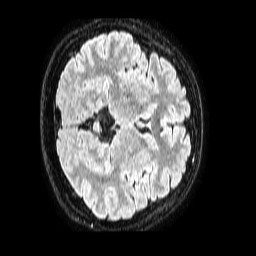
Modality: FLAIR
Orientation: axial
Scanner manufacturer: philips
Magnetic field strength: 1.5 T
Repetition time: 4.8 s
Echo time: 0.3 s